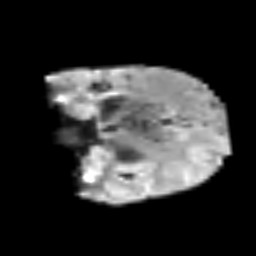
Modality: T2w
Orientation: coronal
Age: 62
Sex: female
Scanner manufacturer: siemens
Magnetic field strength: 3 T
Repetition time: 3.2 s
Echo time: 0.081 s